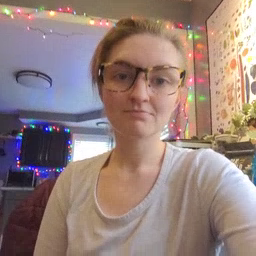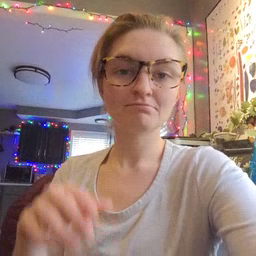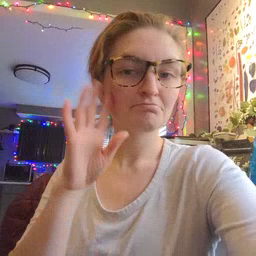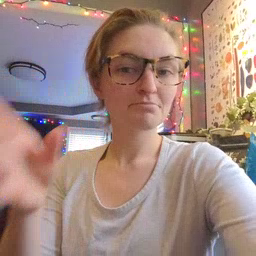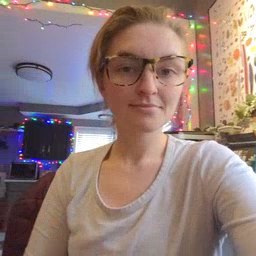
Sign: pretend